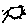
Label: sun